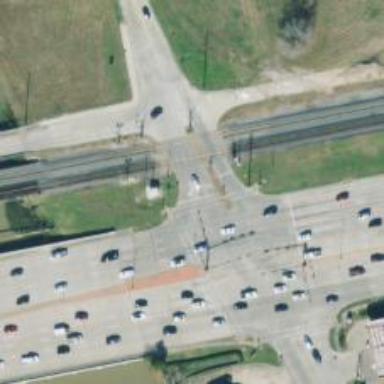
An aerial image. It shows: Traffic island on the road.